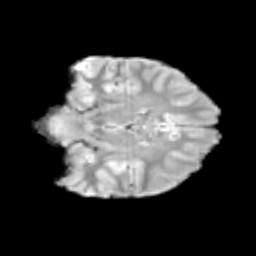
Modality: T2w
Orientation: coronal
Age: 13
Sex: female
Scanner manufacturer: siemens
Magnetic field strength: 3 T
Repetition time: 3.8 s
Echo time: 0.07 s